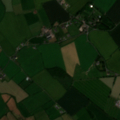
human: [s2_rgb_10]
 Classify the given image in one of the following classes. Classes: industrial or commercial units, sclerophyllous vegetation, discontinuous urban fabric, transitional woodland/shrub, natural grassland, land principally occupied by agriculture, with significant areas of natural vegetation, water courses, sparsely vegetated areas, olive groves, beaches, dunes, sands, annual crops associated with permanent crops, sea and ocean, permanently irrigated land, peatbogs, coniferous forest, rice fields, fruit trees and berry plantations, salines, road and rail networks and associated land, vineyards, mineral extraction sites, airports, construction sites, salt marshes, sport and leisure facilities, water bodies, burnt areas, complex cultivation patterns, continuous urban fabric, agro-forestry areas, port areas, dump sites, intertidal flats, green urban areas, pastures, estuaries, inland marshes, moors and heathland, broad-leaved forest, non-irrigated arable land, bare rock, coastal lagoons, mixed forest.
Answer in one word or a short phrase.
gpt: non-irrigated arable land, pastures